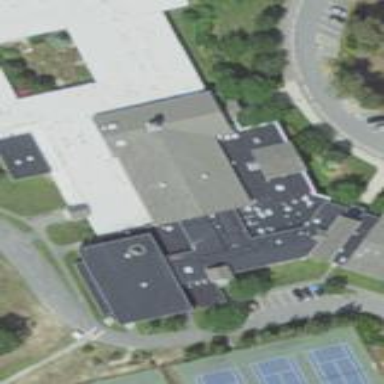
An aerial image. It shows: School building.